Interaction volume radius: 5 \u00c5
Interaction volume height: 10 \u00c5
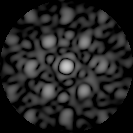
Disorder parameter: 0.5005